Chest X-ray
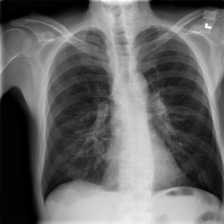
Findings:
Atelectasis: negative
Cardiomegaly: negative
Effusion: negative
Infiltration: negative
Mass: negative
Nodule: negative
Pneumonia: negative
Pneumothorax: negative
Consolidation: negative
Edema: negative
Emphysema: negative
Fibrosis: negative
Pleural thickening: negative
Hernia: negative